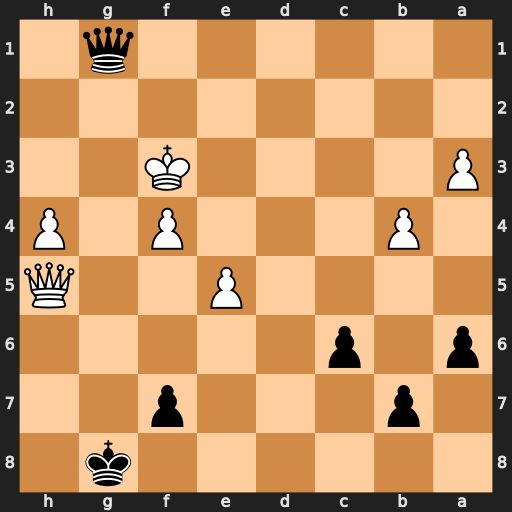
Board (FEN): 6k1/1p3p2/p1p5/4P2Q/1P3P1P/P4K2/8/6q1
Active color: b
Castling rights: -
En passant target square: -
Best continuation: Qd1+ Kg2 Qxh5